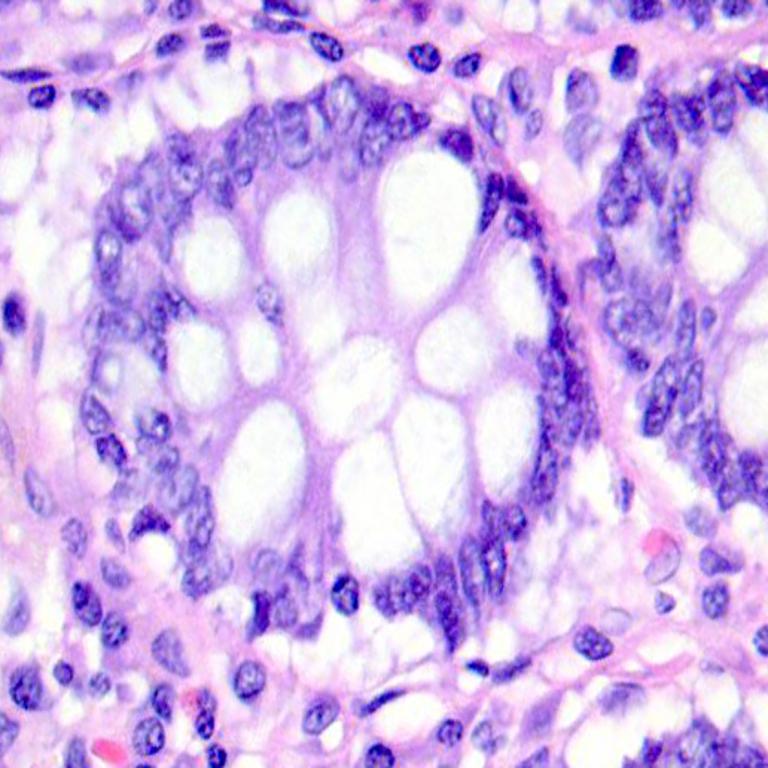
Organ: colon
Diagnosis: benign